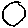
Label: circle